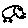
Label: bird